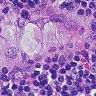
Metastatic tissue present: yes